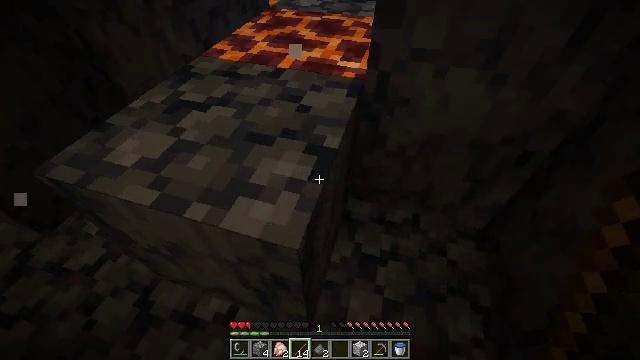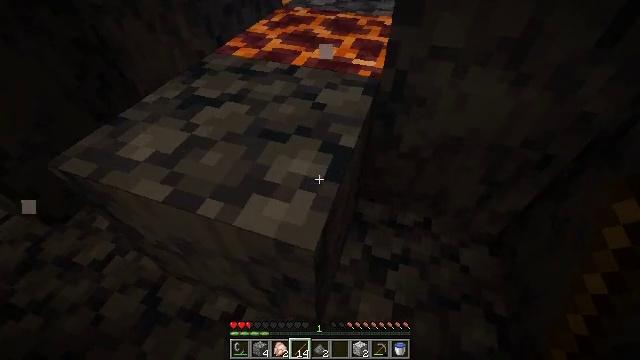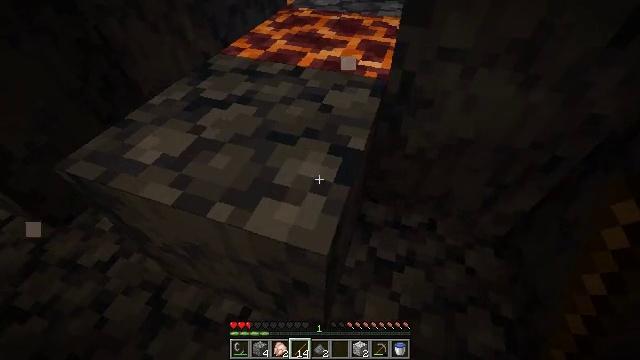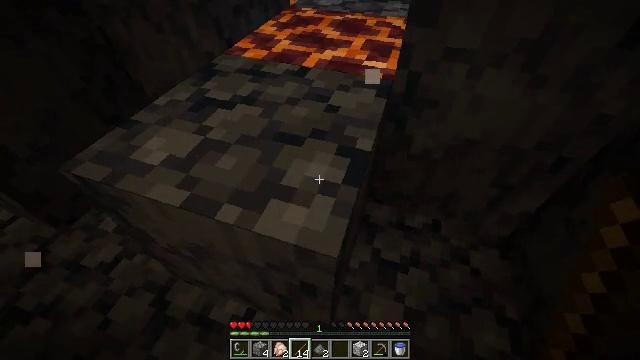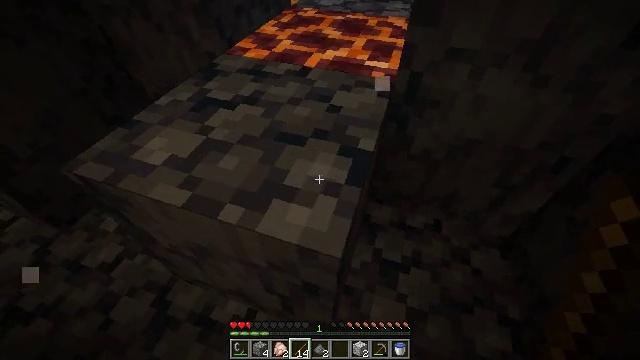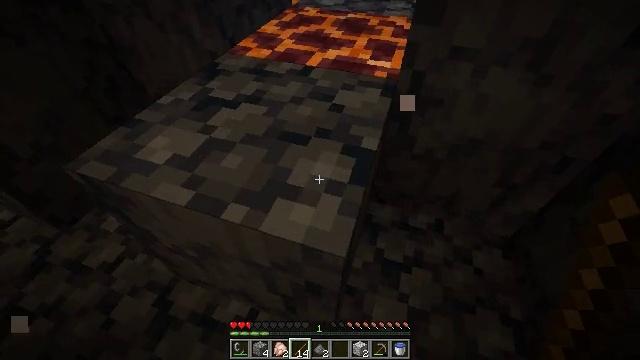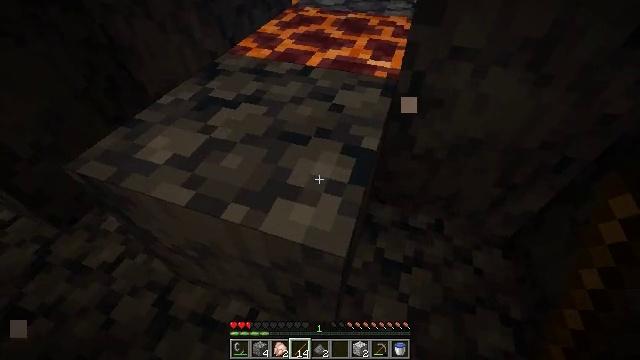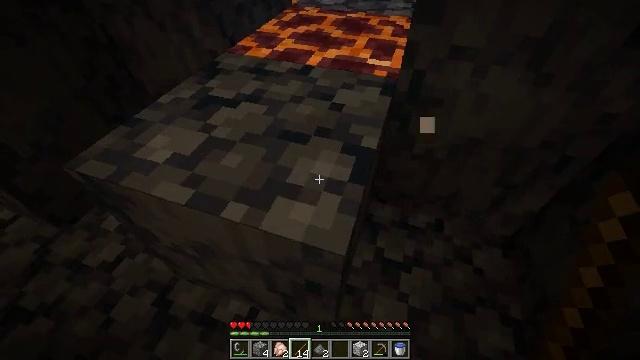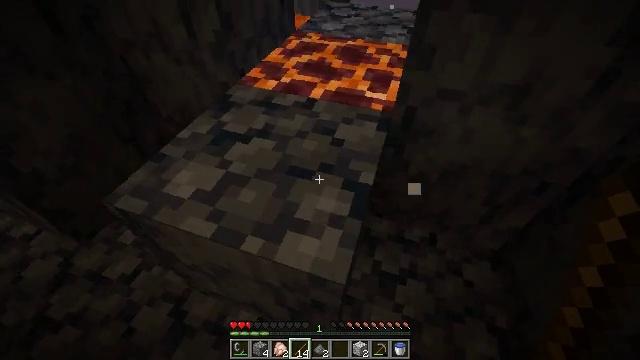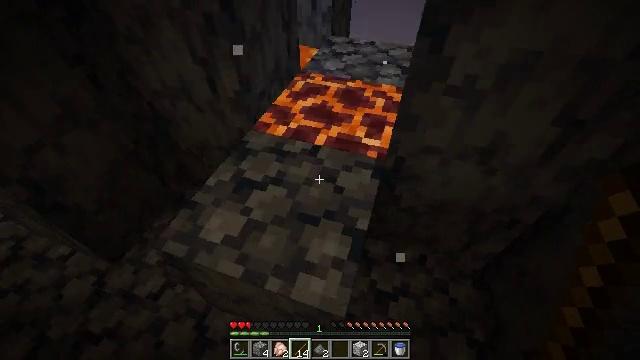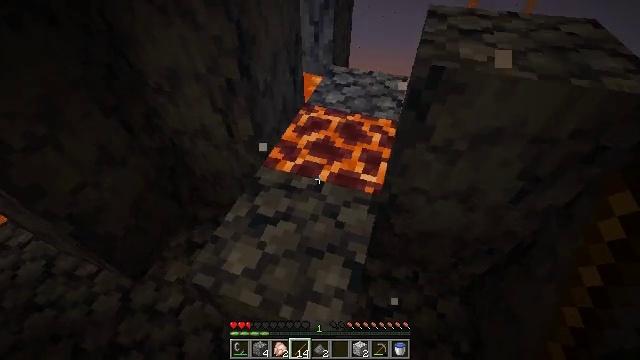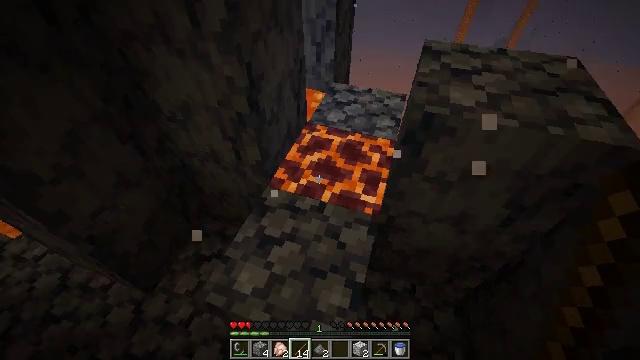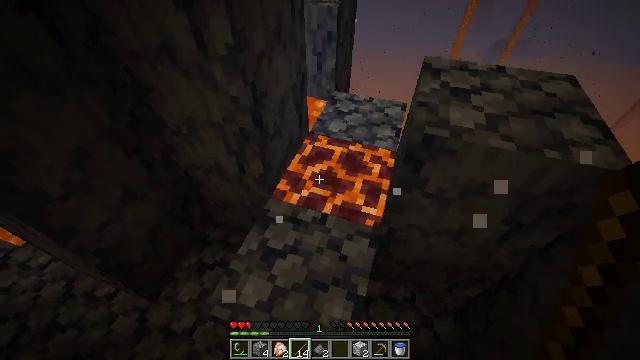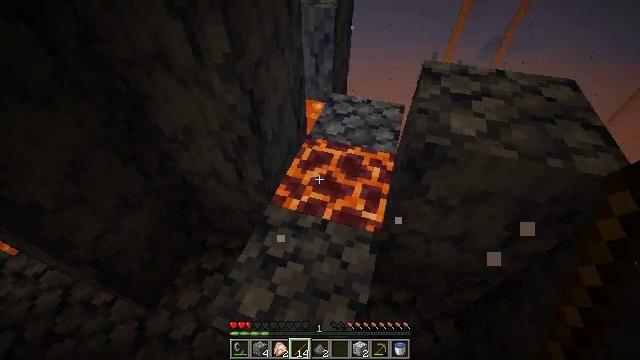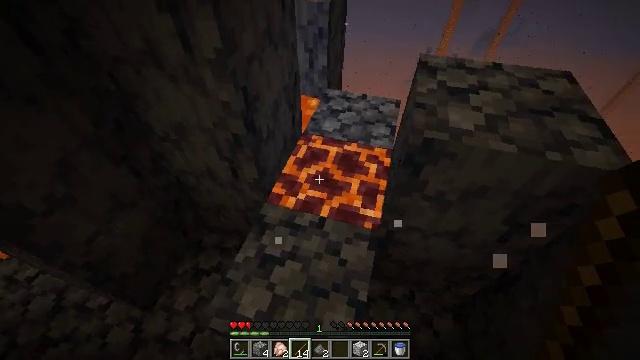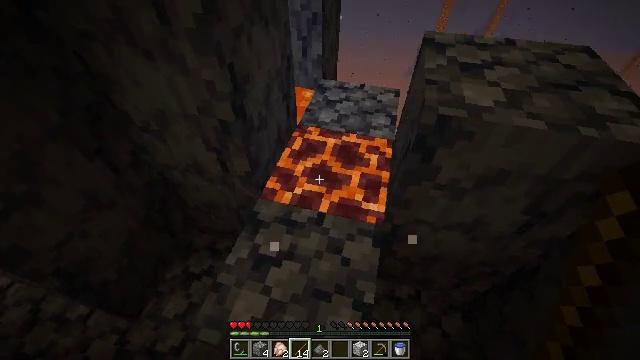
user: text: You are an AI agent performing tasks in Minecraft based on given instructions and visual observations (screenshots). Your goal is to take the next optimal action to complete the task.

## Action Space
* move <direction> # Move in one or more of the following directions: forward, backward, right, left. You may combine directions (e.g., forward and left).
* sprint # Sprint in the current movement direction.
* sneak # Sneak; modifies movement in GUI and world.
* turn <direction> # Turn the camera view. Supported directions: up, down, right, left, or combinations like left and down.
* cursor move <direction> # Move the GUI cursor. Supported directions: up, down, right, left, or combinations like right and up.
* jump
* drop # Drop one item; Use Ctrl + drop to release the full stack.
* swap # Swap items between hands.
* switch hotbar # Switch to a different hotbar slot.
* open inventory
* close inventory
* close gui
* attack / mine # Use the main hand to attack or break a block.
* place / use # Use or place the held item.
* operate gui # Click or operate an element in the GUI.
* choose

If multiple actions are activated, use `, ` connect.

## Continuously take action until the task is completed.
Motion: motion action
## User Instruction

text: Collect basalt for building.
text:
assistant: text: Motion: move forward, turn left
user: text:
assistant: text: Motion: no_op
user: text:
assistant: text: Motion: no_op
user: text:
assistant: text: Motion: no_op
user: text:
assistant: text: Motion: no_op
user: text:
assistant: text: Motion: no_op
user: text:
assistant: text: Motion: no_op
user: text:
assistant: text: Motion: move forward, jump
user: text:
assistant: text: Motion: move forward, jump
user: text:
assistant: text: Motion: move forward, jump
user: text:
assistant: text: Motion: move forward, jump
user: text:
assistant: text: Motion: move forward, jump
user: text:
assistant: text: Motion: no_op
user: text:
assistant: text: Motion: turn right
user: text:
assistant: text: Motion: turn right
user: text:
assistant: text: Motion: turn right
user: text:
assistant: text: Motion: turn right
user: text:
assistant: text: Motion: turn right and up
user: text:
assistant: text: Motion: turn right and up
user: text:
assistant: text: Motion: turn right and up
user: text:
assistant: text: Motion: move forward, turn right
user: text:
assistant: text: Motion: move forward
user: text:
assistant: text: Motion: move forward, turn right, jump
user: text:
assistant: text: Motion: move forward, turn right, jump
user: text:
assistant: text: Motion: move forward, turn right, jump
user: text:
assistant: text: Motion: move forward, turn right, jump
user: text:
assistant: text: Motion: move forward, jump
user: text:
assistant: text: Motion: turn right, jump
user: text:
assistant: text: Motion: turn right
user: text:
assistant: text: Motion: no_op